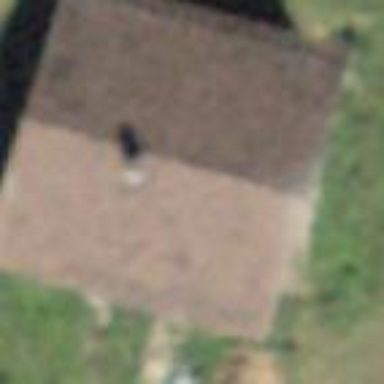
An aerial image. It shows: Cabin.